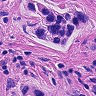
Metastatic tissue present: yes